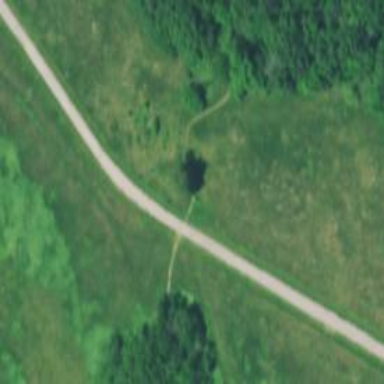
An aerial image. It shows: Path with excellent trail visibility.